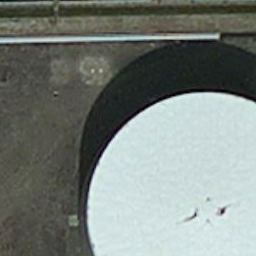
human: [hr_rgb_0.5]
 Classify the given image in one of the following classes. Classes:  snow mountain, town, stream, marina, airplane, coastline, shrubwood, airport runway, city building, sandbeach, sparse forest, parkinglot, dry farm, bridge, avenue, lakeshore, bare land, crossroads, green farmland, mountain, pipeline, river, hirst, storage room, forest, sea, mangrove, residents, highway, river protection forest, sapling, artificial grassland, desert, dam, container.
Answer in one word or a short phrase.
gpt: storage room